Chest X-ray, AP view. Patient: 34 years old, sex F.
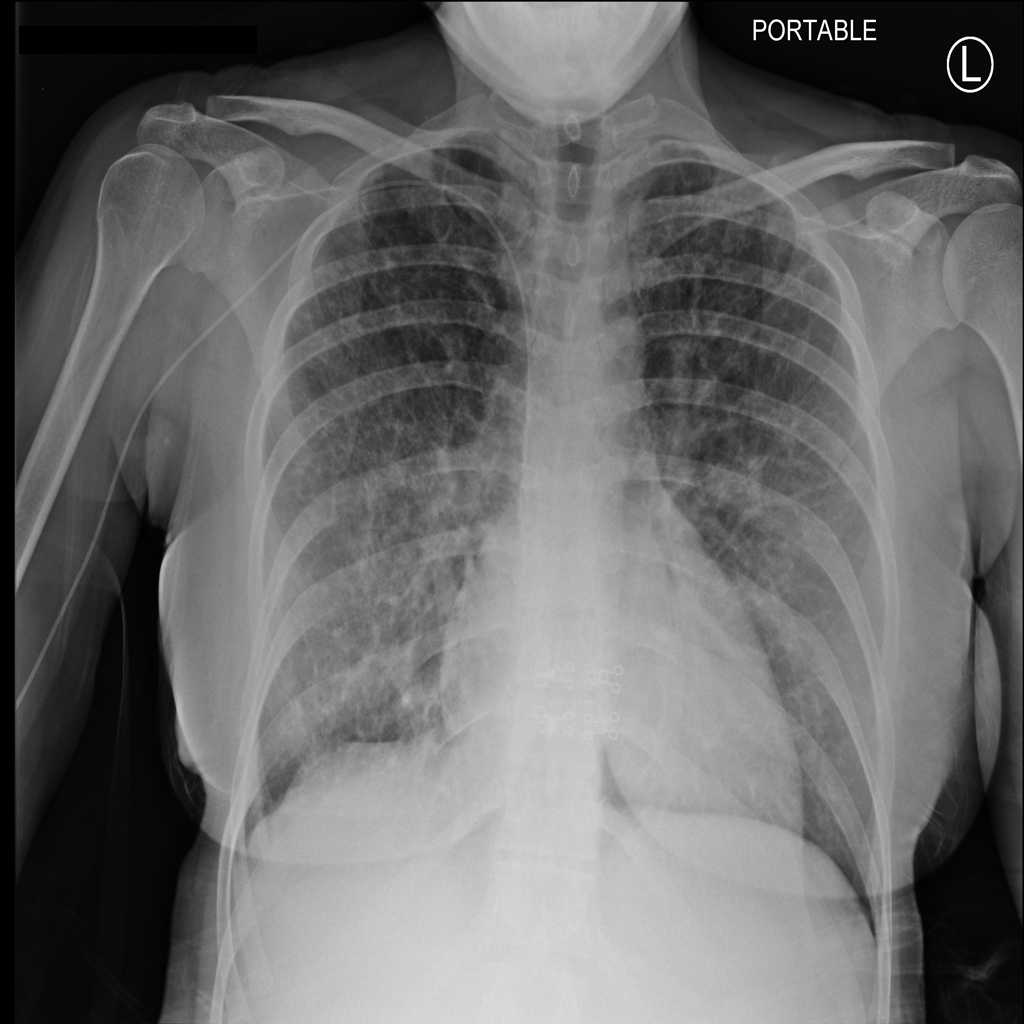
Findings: No Finding